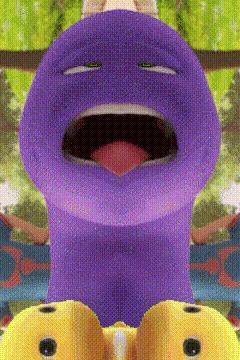
Label: nailong